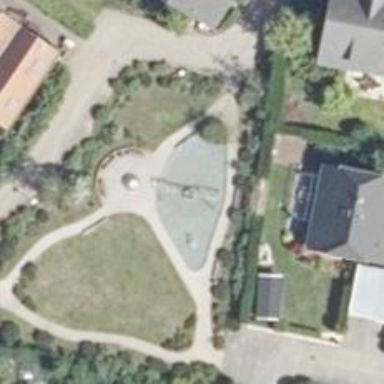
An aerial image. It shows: Playground featuring basket swing.